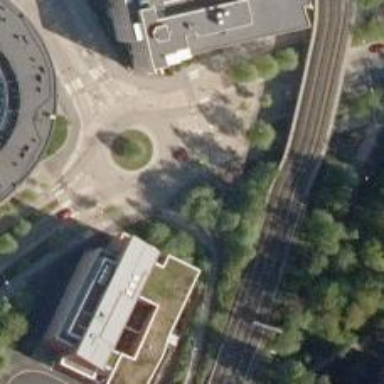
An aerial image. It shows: Secondary road made of asphalt leading to roundabout.